Field crop: maize
Growth stage: 2
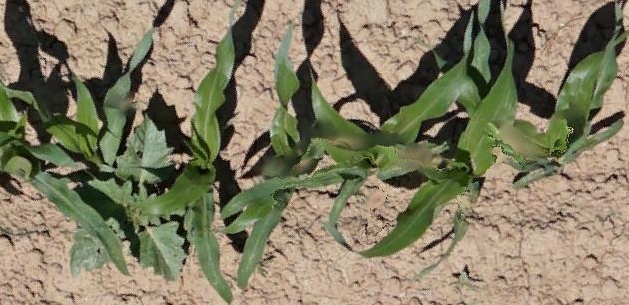
Species: maize